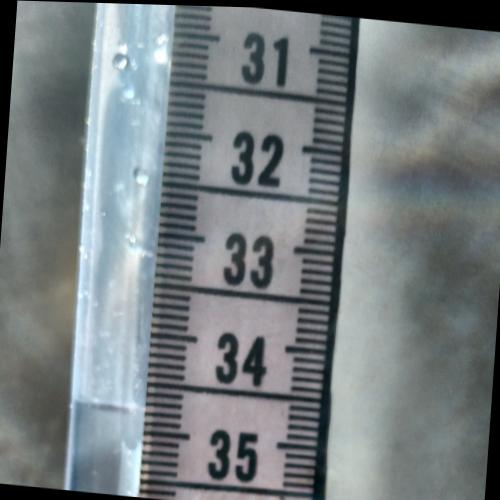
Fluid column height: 34.8 cm